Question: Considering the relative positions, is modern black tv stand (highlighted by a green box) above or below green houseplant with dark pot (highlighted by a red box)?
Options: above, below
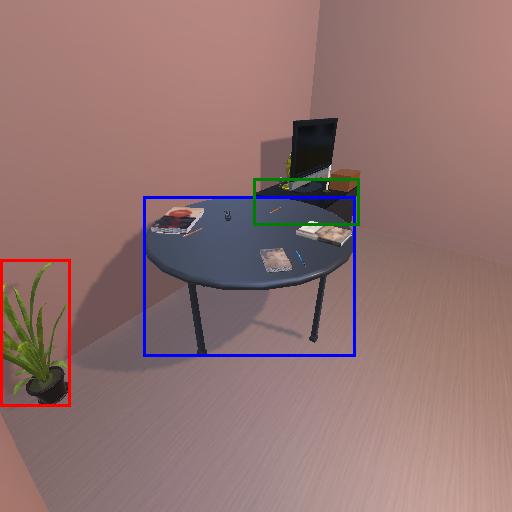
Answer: above